Chest X-ray. View position: AP
Patient age: 30
Patient sex: M
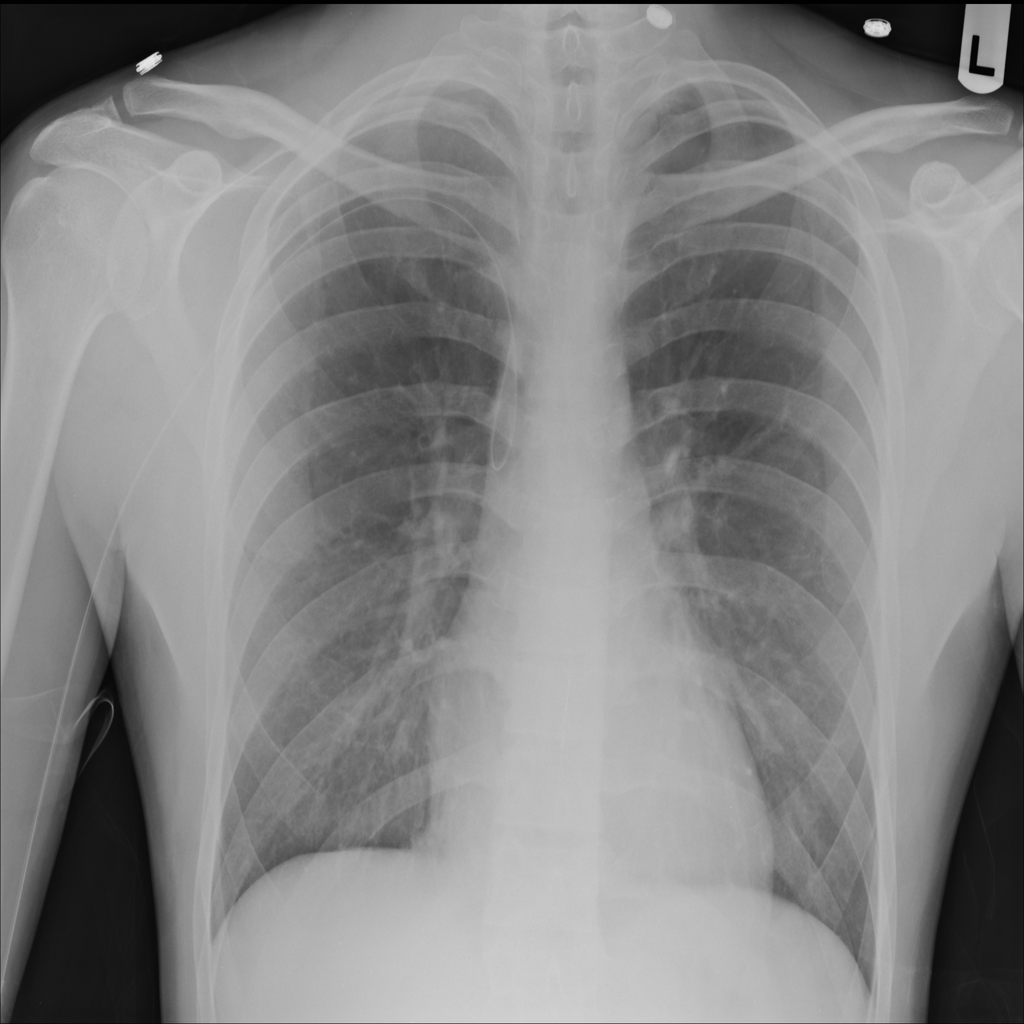
Finding: Pneumothorax